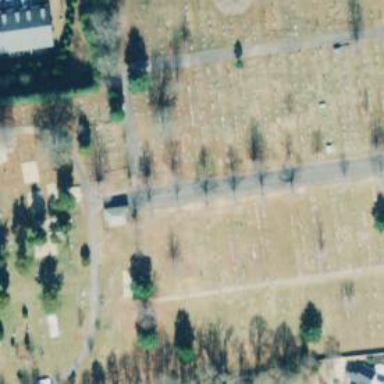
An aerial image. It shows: Cemetery.